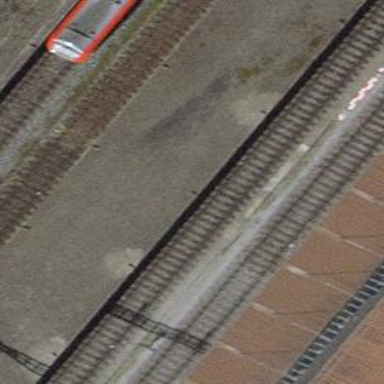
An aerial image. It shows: Shelter for public transport.